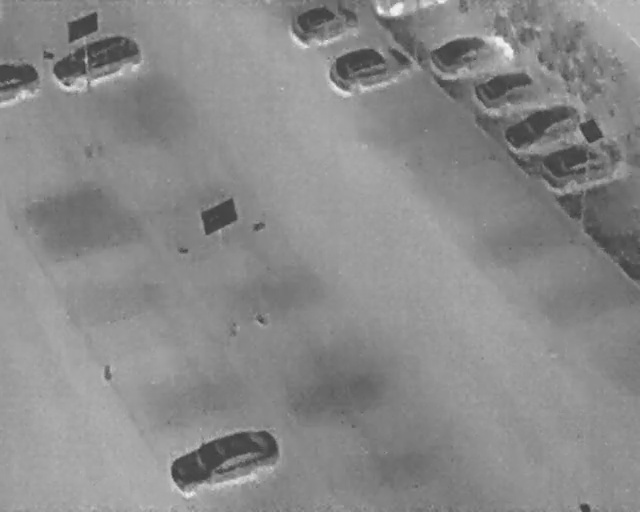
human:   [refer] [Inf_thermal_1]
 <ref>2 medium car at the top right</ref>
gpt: <box>[[81, 16, 87, 32, 158], [77, 8, 83, 23, 158]]</box>

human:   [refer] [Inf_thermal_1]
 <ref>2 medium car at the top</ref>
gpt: <box>[[61, -4, 65, 8, 2], [47, -1, 53, 11, 171]]</box>

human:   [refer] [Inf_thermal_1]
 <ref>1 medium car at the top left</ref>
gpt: <box>[[0, 11, 6, 19, 2]]</box>